Question: I'm working with stock prices and trying to plot the price difference.
I created one using 'autoplot.zoo()', my question is, how can I manage to change the point shapes to triangles when they are above the upper threshold and to circles when they are below the lower threshold. I understand that when using the basic 'plot()' function you can do these by calling the 'points()' function, wondering how I can do this but with 'ggplot2'.
Here is the code for the plot:
'''
p<-autoplot.zoo(data, geom = "line")+
geom_hline(yintercept = threshold, color="red")+
geom_hline(yintercept = -threshold, color="red")+
ggtitle("AAPL vs. SPY out of sample")
p+geom_point()
'''

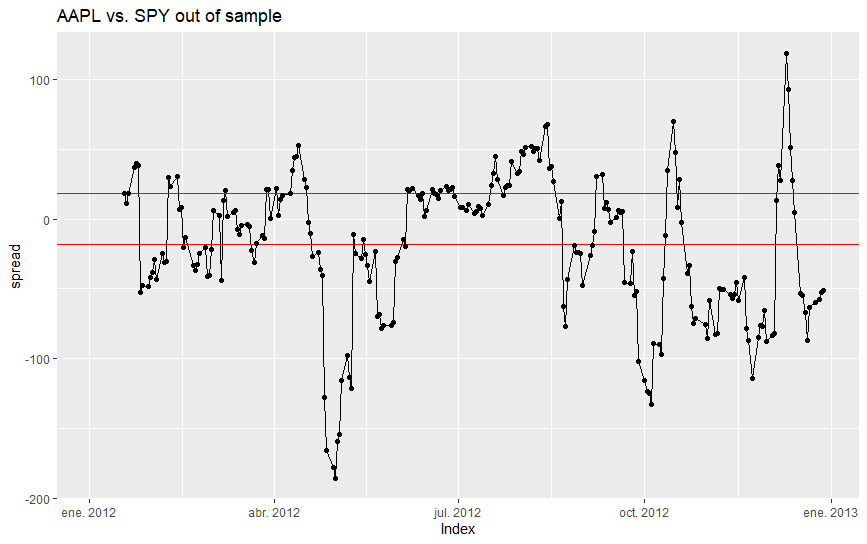
Answer: We can't fully replicate without your data, but here's an attempt with some sample generated data that should be similar enough that you can adapt for your purposes.
'''
# Sample data
data = data.frame(date = c(2001:2020),
spread = runif(20, -10,10))
# Upper and lower threshold
thresh <- 4
'''
You can create an additional variable that determines the shape, based on the relationship in the data itself, and pass that as an argument into ggplot.
'''
# Create conditional data
data$outlier[data$spread > thresh] <- "Above"
data$outlier[data$spread < -thresh] <- "Below"
data$outlier[is.na(data$outlier)] <- "In Range"
library(ggplot2)
ggplot(data, aes(x = date, y = spread, shape = outlier, group = 1)) +
geom_line() +
geom_point() +
geom_hline(yintercept = c(thresh, -thresh), color = "red") +
scale_shape_manual(values = c(17,16,15))
'''
<URL>
'''
# If you want points just above and below# Sample data
data = data.frame(date = c(2001:2020),
spread = runif(20, -10,10))
thresh <- 4
data$outlier[data$spread > thresh] <- "Above"
data$outlier[data$spread < -thresh] <- "Below"
ggplot(data, aes(x = date, y = spread, shape = outlier, group = 1)) +
geom_line() +
geom_point() +
geom_hline(yintercept = c(thresh, -thresh), color = "red") +
scale_shape_manual(values = c(17,16))
'''
<URL>
Alternatively, you can just add the points above and below the threshold as individual layers with manually specified shapes, like this. The 'pch' argument points to shape type.
'''
# Another way of doing this
data = data.frame(date = c(2001:2020),
spread = runif(20, -10,10))
# Upper and lower threshold
thresh <- 4
ggplot(data, aes(x = date, y = spread, group = 1)) +
geom_line() +
geom_point(data = data[data$spread>thresh,], pch = 17) +
geom_point(data = data[data$spread< (-thresh),], pch = 16) +
geom_hline(yintercept = c(thresh, -thresh), color = "red") +
scale_shape_manual(values = c(17,16))
'''
<URL>